Question: I have been looking to a notable number of famous websites and i noticed that some of those top ones are displaying their sub-domains down below their domain name in the first entry of the search results. How do they accomplish this? Is this a SEO technique that they use? or Google automatically adds those for famous top websites?
Here is a picture below illustrating what i mean:

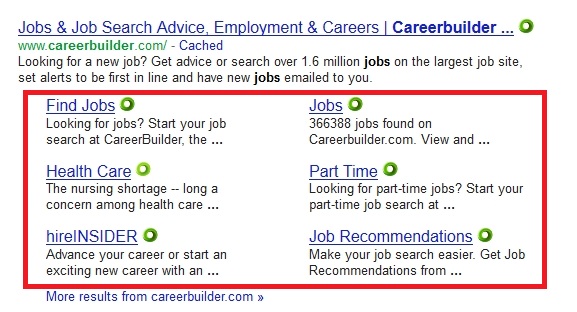
Answer: Those links are called "sitelinks" I dont believe this is anything you set up yourself. If the domain is trusted google determines what the important topics to put there.